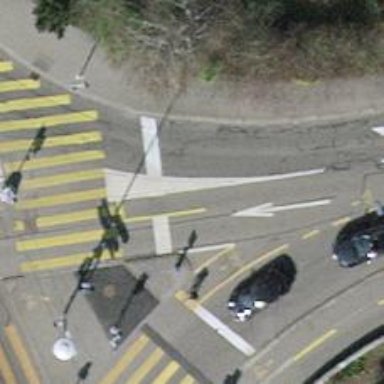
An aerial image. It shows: Road with traffic signals.